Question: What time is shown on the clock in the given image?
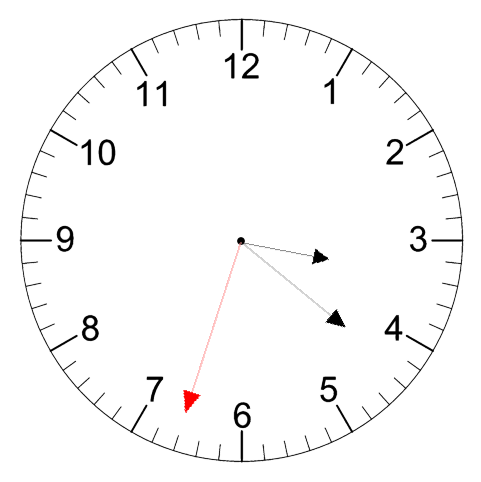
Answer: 03:21:33